The plot is a Hilbert-envelope spectrum of a rotating bearing's acceleration signal, annotated with the bearing's characteristic defect frequencies. Diagnose the bearing from this image, choosing from: normal, inner_race, outer_race, ball.
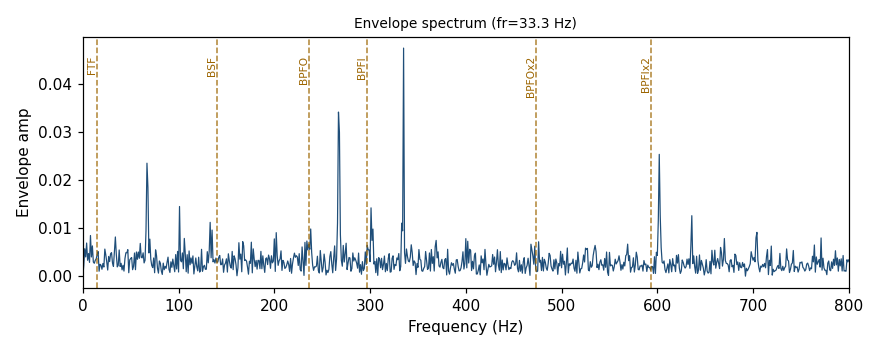
Answer: inner_race